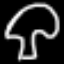
Label: mushroom